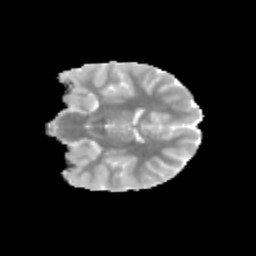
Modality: MD
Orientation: coronal
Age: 12
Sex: female
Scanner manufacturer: siemens
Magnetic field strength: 3 T
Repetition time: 3.8 s
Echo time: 0.07 s